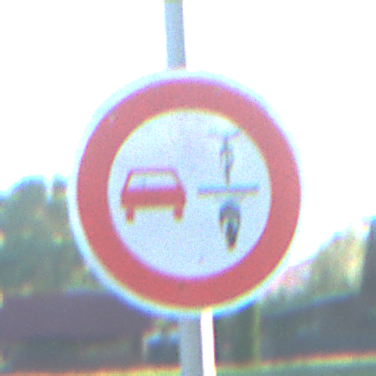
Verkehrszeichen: VerbotUeberholenEinspurigeFahrzeuge
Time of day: MorningAfternoon
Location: Outdoor (Nature)
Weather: Clear
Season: NotSpecified
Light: Natural